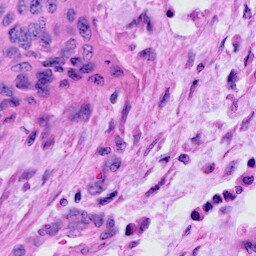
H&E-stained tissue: Cervix